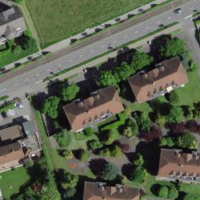
EUNIS habitat code: 55
Species observed at this site:
Pararge aegeria